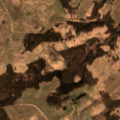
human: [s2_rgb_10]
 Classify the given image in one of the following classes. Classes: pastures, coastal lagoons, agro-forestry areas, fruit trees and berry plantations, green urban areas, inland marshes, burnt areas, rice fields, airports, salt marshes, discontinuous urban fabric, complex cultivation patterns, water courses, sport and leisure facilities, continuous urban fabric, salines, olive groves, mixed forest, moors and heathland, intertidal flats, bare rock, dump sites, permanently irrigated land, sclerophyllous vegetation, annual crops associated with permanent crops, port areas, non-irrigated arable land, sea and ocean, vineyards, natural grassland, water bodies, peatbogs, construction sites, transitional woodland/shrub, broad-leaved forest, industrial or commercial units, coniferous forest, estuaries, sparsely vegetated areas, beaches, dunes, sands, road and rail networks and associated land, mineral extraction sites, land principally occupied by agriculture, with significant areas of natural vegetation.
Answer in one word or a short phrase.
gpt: non-irrigated arable land, complex cultivation patterns, land principally occupied by agriculture, with significant areas of natural vegetation, broad-leaved forest